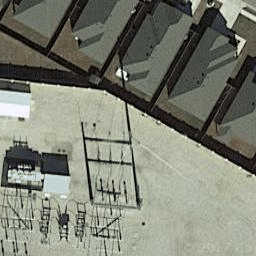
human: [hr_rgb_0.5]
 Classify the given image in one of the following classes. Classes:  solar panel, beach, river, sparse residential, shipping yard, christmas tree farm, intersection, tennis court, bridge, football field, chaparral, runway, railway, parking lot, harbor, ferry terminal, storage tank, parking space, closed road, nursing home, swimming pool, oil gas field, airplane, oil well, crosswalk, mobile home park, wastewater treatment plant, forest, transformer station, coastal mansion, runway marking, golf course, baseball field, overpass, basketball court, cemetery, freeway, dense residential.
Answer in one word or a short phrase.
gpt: transformer station